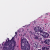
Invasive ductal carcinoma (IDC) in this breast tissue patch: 0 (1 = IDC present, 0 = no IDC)